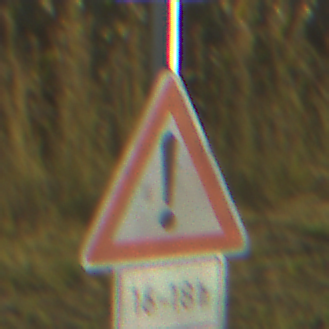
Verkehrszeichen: Gefahrenstelle
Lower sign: ZeitangabenOhneBeschraenkungAufWochentage1
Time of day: SunriseSunset
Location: Outdoor (RoadRail)
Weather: Clear
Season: NotSpecified
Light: Natural